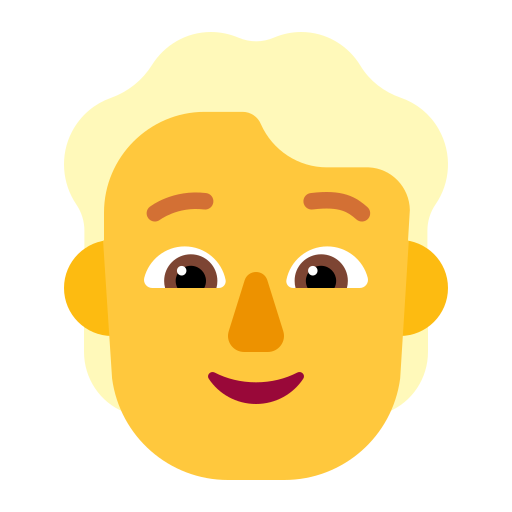
person blonde hair flat default